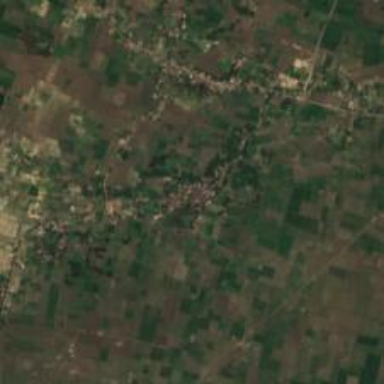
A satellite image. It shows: Village.